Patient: sex F, age 57
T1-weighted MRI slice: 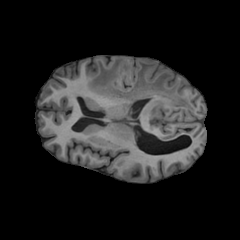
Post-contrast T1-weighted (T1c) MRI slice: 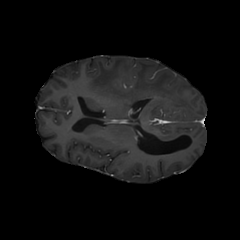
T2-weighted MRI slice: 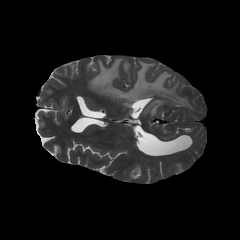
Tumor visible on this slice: yes
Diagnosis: Glioblastoma, IDH-wildtype
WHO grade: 4